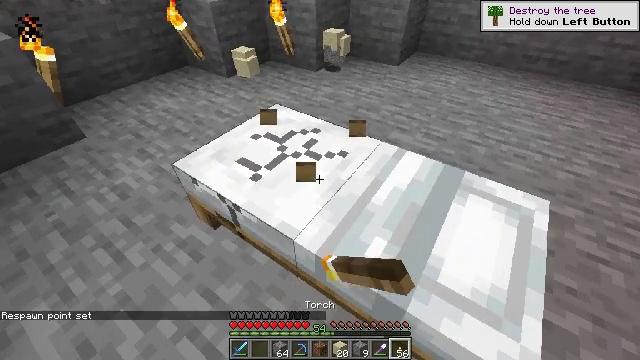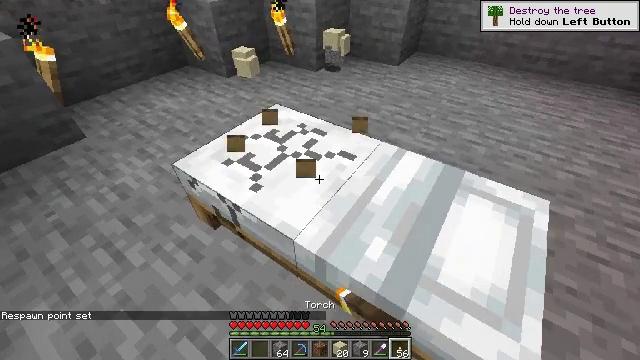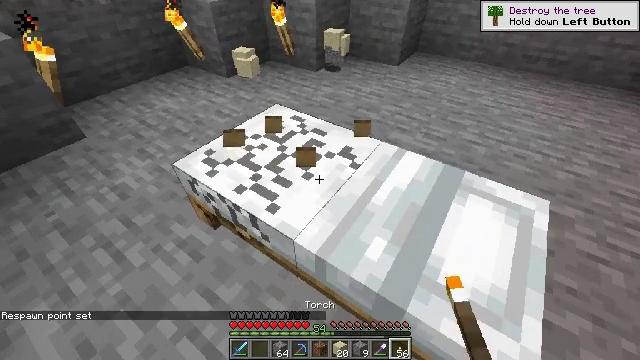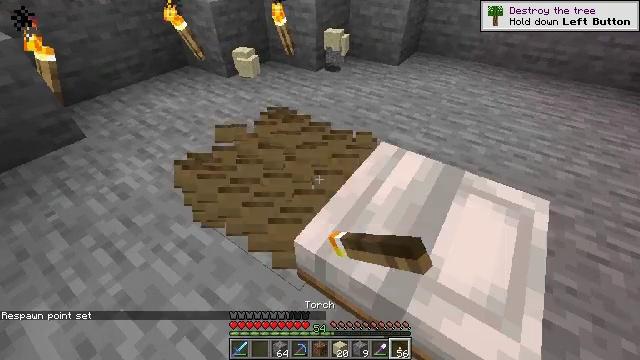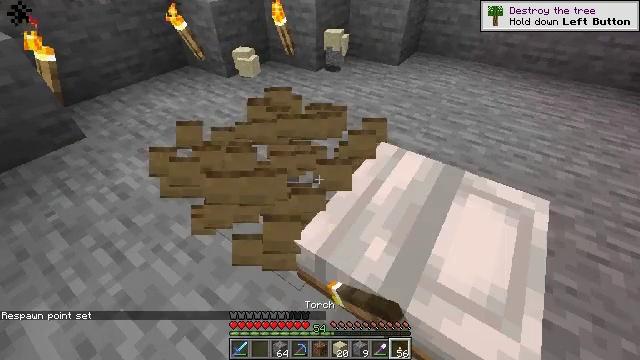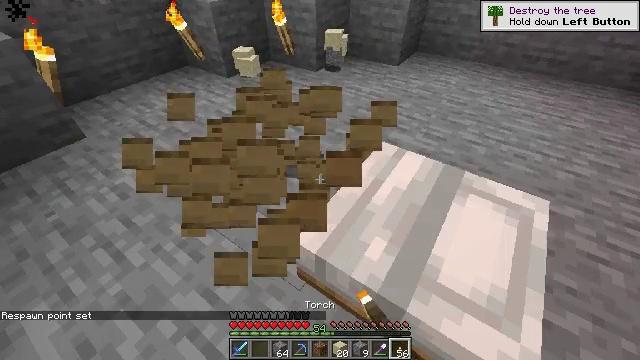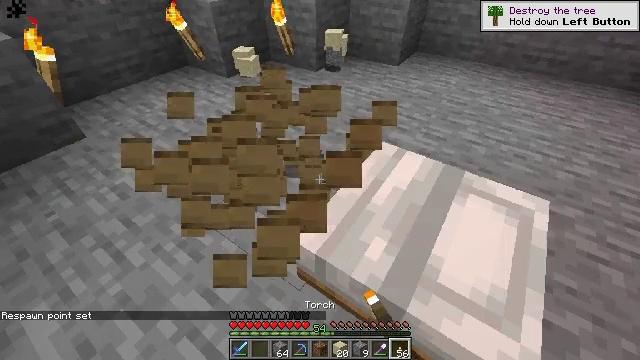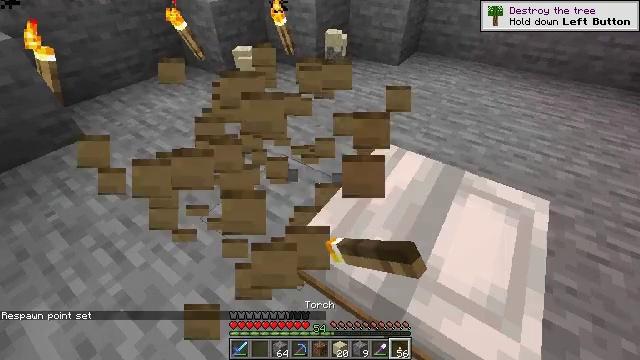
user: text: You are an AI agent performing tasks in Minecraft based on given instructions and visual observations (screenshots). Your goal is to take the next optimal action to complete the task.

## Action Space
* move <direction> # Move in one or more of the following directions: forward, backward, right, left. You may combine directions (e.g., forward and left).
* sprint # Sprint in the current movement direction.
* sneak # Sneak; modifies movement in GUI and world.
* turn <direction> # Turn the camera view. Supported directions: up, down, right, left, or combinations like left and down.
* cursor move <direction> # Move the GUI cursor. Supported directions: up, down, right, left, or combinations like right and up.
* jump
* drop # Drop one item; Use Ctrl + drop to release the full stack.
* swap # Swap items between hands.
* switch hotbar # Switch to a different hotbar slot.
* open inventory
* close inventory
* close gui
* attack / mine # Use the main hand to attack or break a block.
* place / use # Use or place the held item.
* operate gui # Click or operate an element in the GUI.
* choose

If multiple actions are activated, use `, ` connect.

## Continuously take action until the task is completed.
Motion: motion action
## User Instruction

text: Break the white bed to relocate it.
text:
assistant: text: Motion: attack / mine
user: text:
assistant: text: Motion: attack / mine
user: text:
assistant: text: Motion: attack / mine
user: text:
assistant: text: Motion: attack / mine
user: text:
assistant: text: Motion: attack / mine
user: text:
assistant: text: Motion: attack / mine
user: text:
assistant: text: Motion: attack / mine
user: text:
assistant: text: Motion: attack / mine